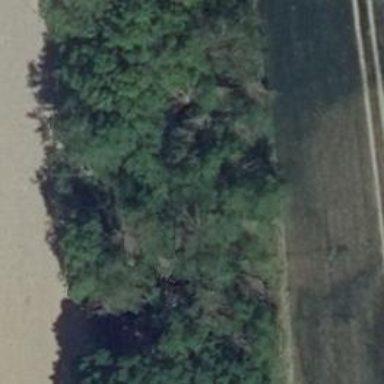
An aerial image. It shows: Row of deciduous broadleaved trees.